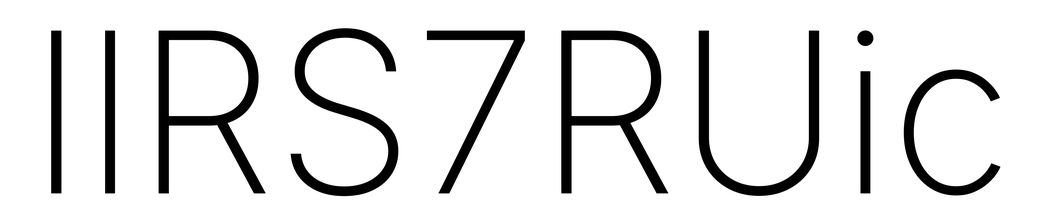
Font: Inter_ExtraLight